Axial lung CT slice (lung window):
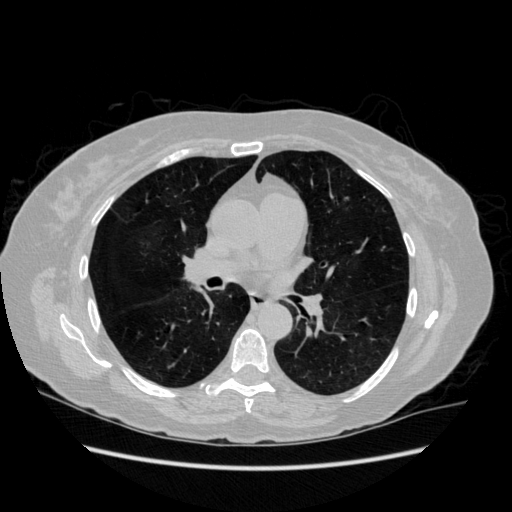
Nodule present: no